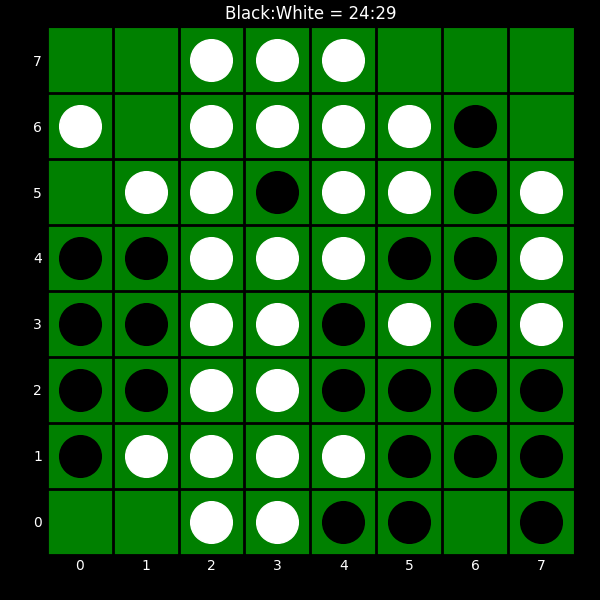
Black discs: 24
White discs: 29